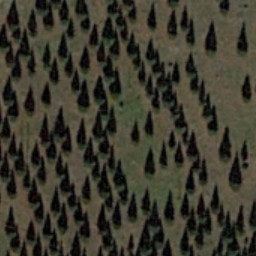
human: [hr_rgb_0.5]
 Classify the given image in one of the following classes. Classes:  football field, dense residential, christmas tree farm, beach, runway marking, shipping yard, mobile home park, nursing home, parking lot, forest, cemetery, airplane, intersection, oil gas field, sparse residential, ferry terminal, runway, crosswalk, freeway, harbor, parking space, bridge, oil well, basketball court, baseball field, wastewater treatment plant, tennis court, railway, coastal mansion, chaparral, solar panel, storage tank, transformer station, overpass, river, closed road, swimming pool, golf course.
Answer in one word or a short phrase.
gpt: christmas tree farm